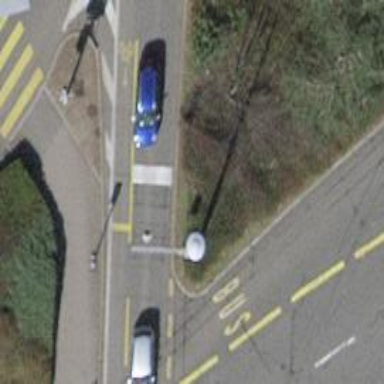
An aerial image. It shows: Tertiary road with asphalt surface and trolley wire.